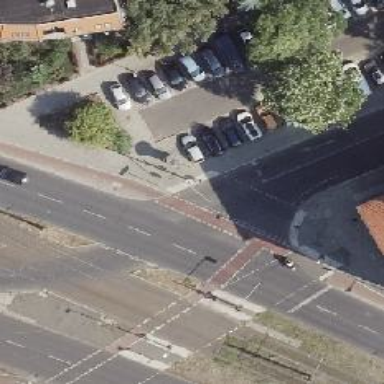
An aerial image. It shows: Secondary road with asphalt surface and cycle track on the right side.